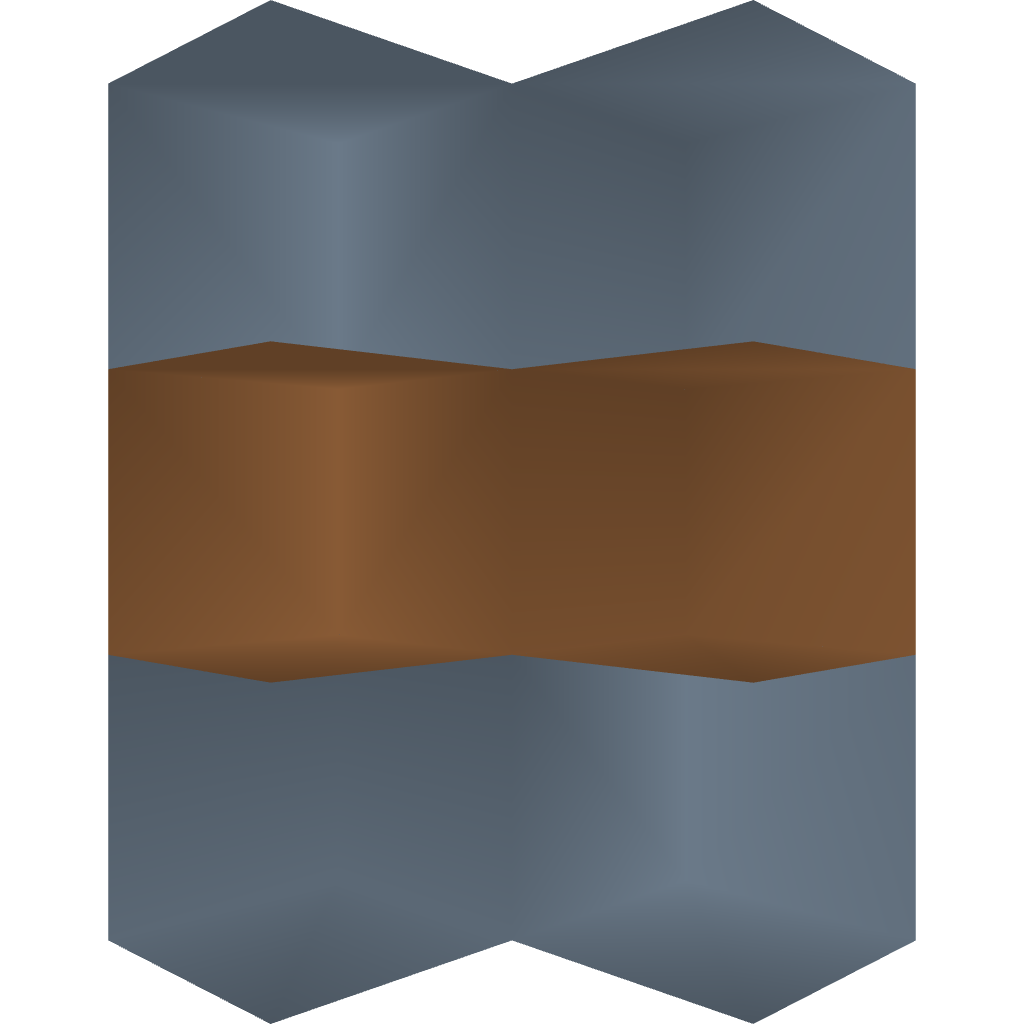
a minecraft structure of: Night Activated Light